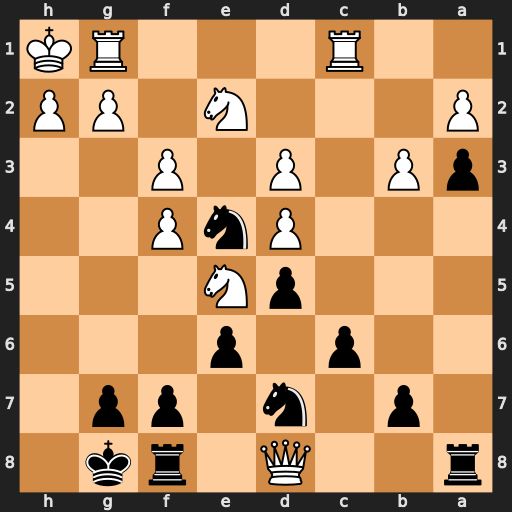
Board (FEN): r2Q1rk1/1p1n1pp1/2p1p3/3pN3/3PnP2/pP1P1P2/P3N1PP/2R3RK
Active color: b
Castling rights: -
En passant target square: -
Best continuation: Nf2#